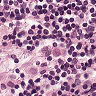
Metastatic tissue present: no